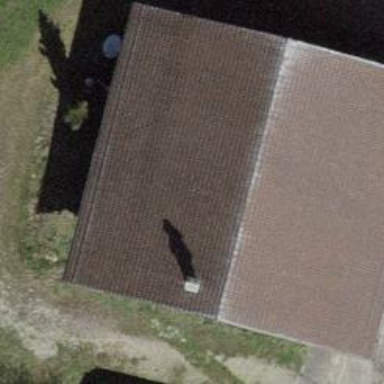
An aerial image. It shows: Barn.